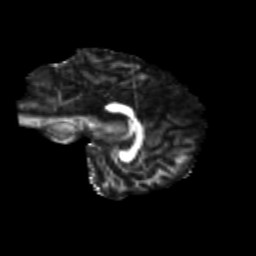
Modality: FA
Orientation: sagittal
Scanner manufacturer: siemens
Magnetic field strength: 3 T
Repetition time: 9.2 s
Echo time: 0.084 s